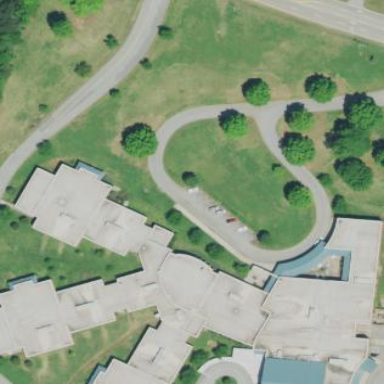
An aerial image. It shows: School building.